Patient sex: M
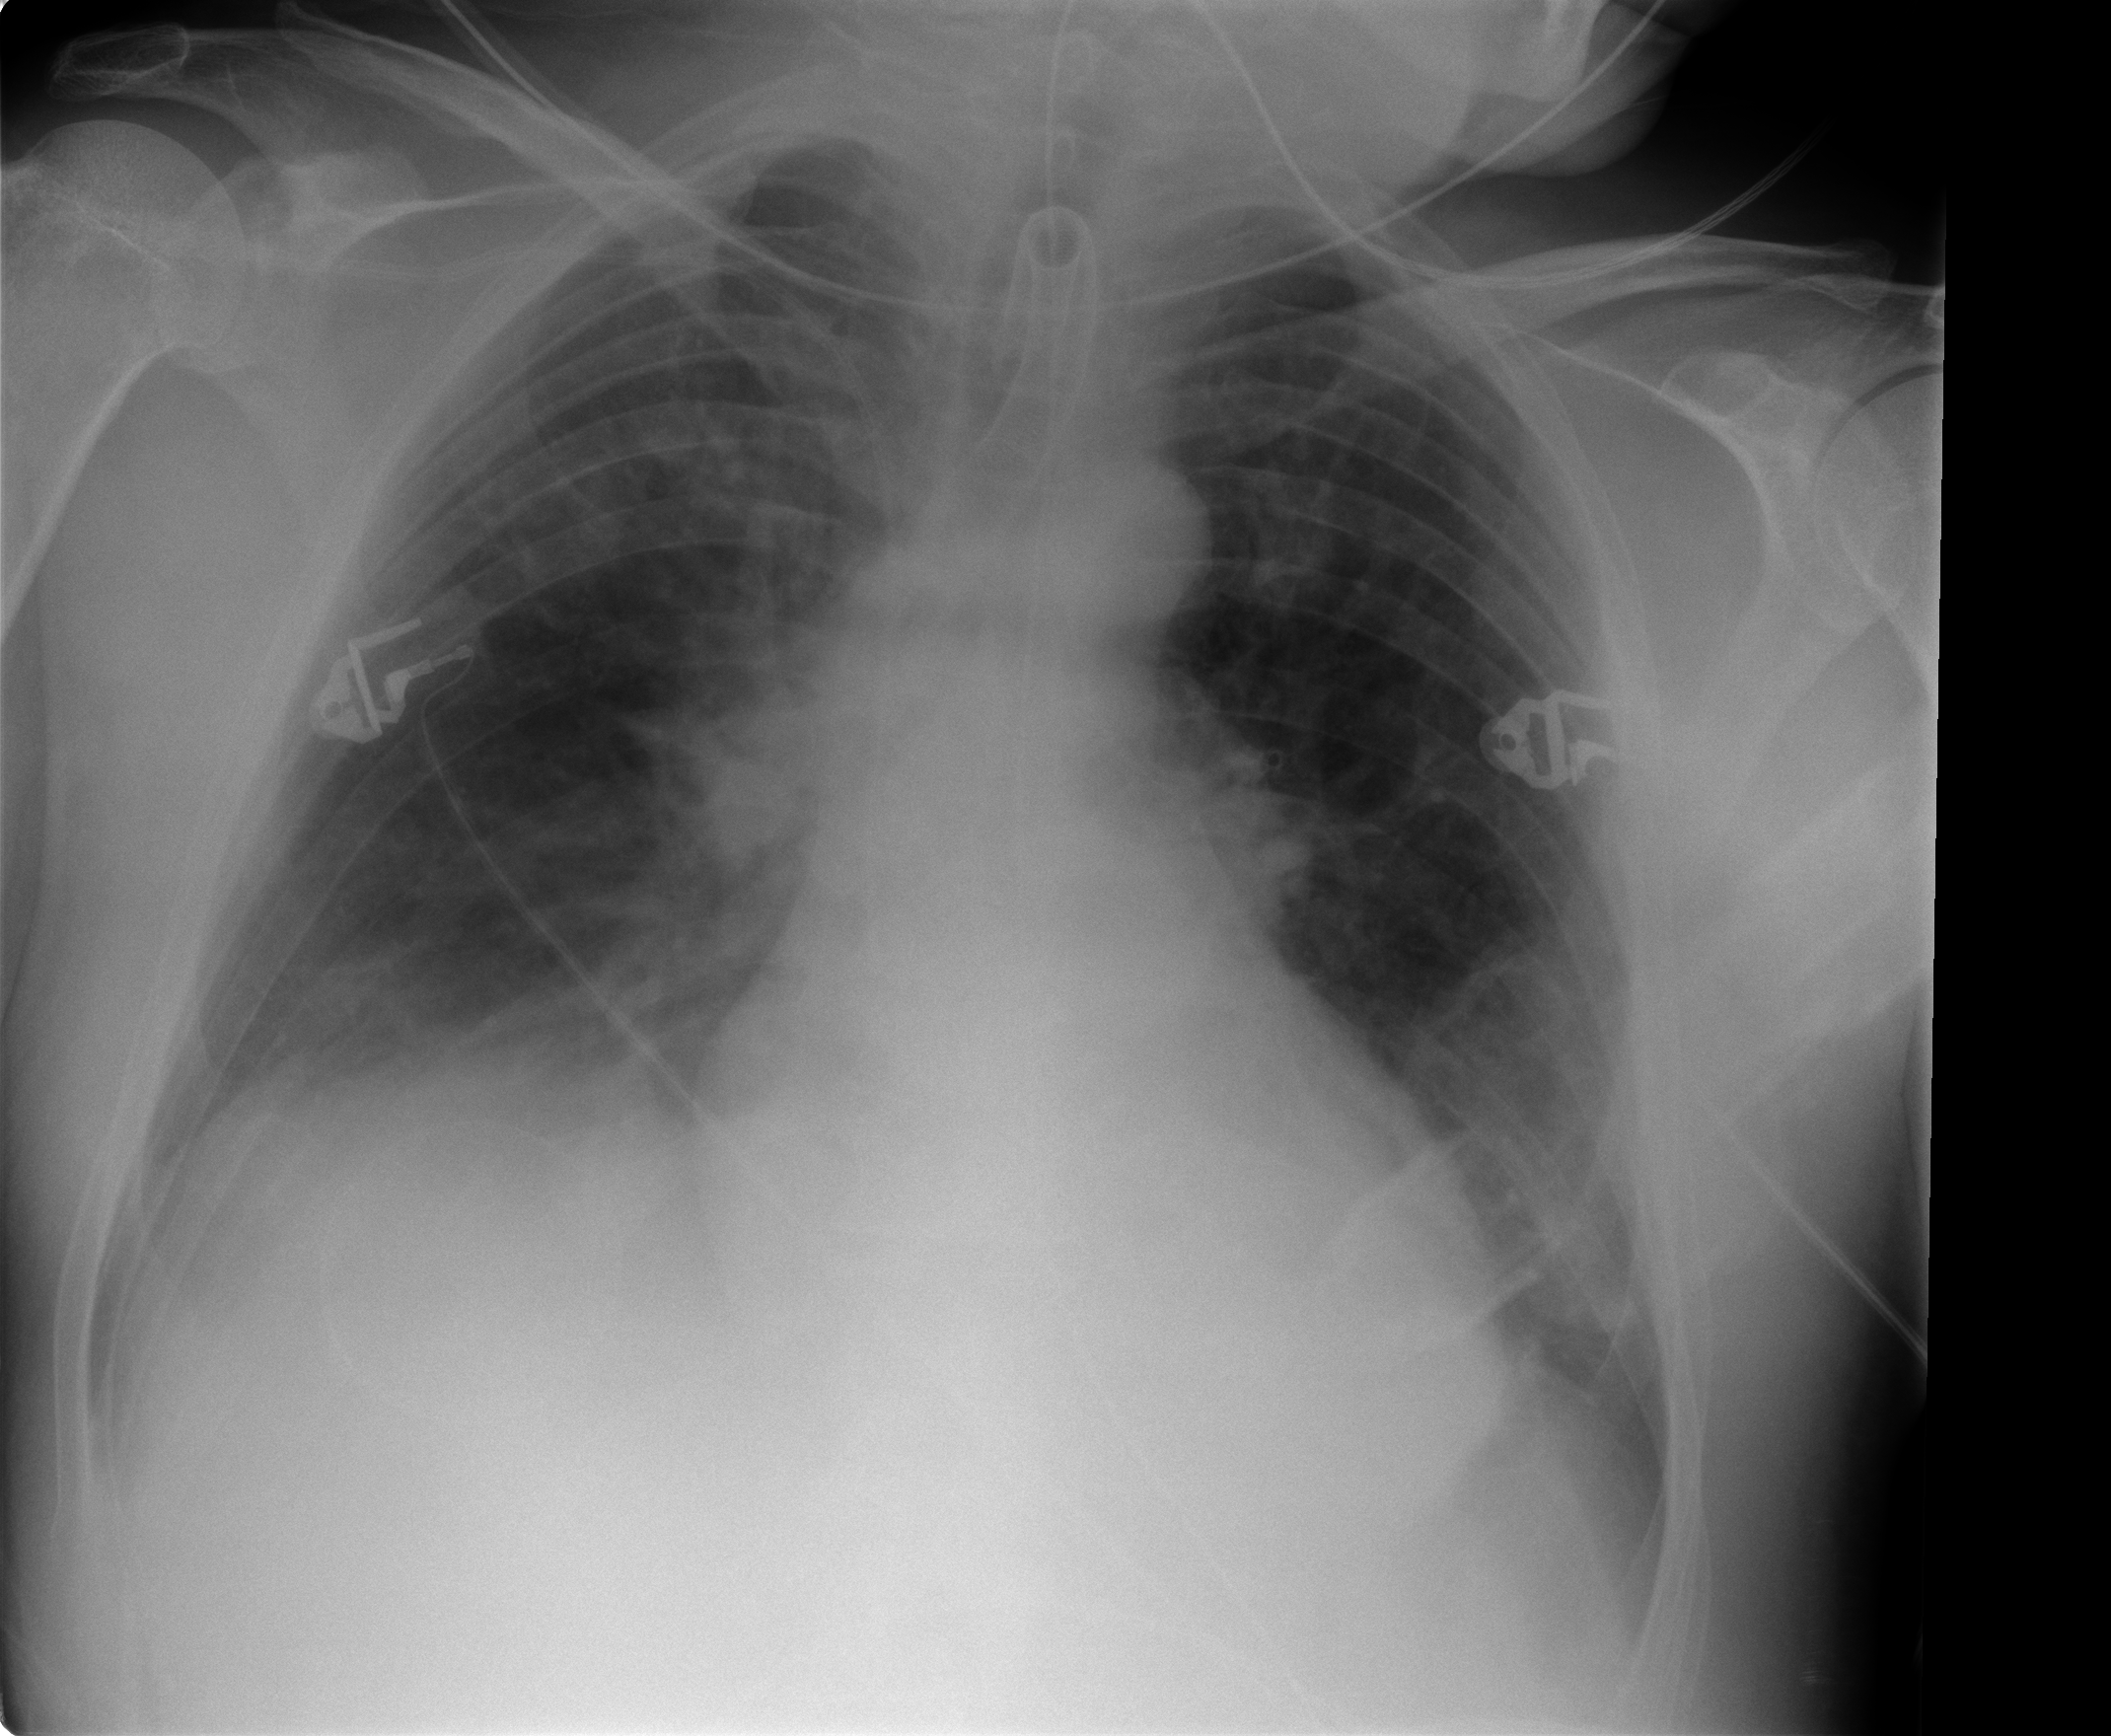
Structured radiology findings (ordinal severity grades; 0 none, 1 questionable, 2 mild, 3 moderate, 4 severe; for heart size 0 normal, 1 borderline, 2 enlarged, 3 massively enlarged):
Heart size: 0
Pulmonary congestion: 2
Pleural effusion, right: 1
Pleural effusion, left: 1
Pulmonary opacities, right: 2
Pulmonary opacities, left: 0
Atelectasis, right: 2
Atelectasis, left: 2